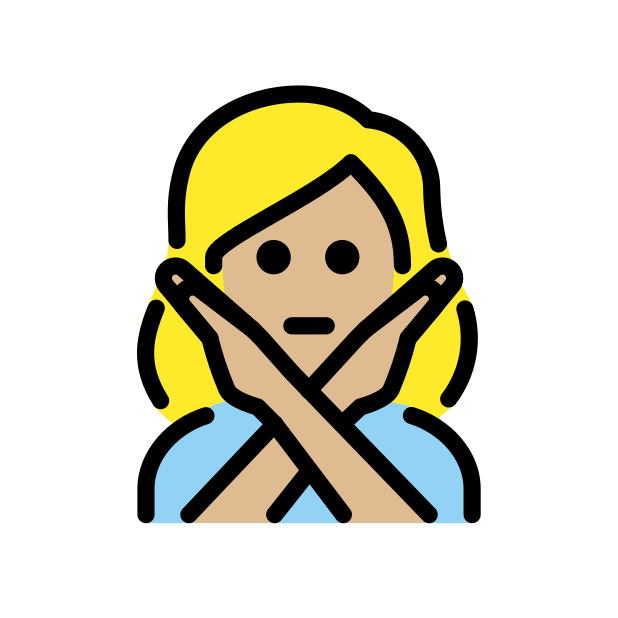
woman gesturing NO: medium-light skin tone